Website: walmart
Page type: orders-overview
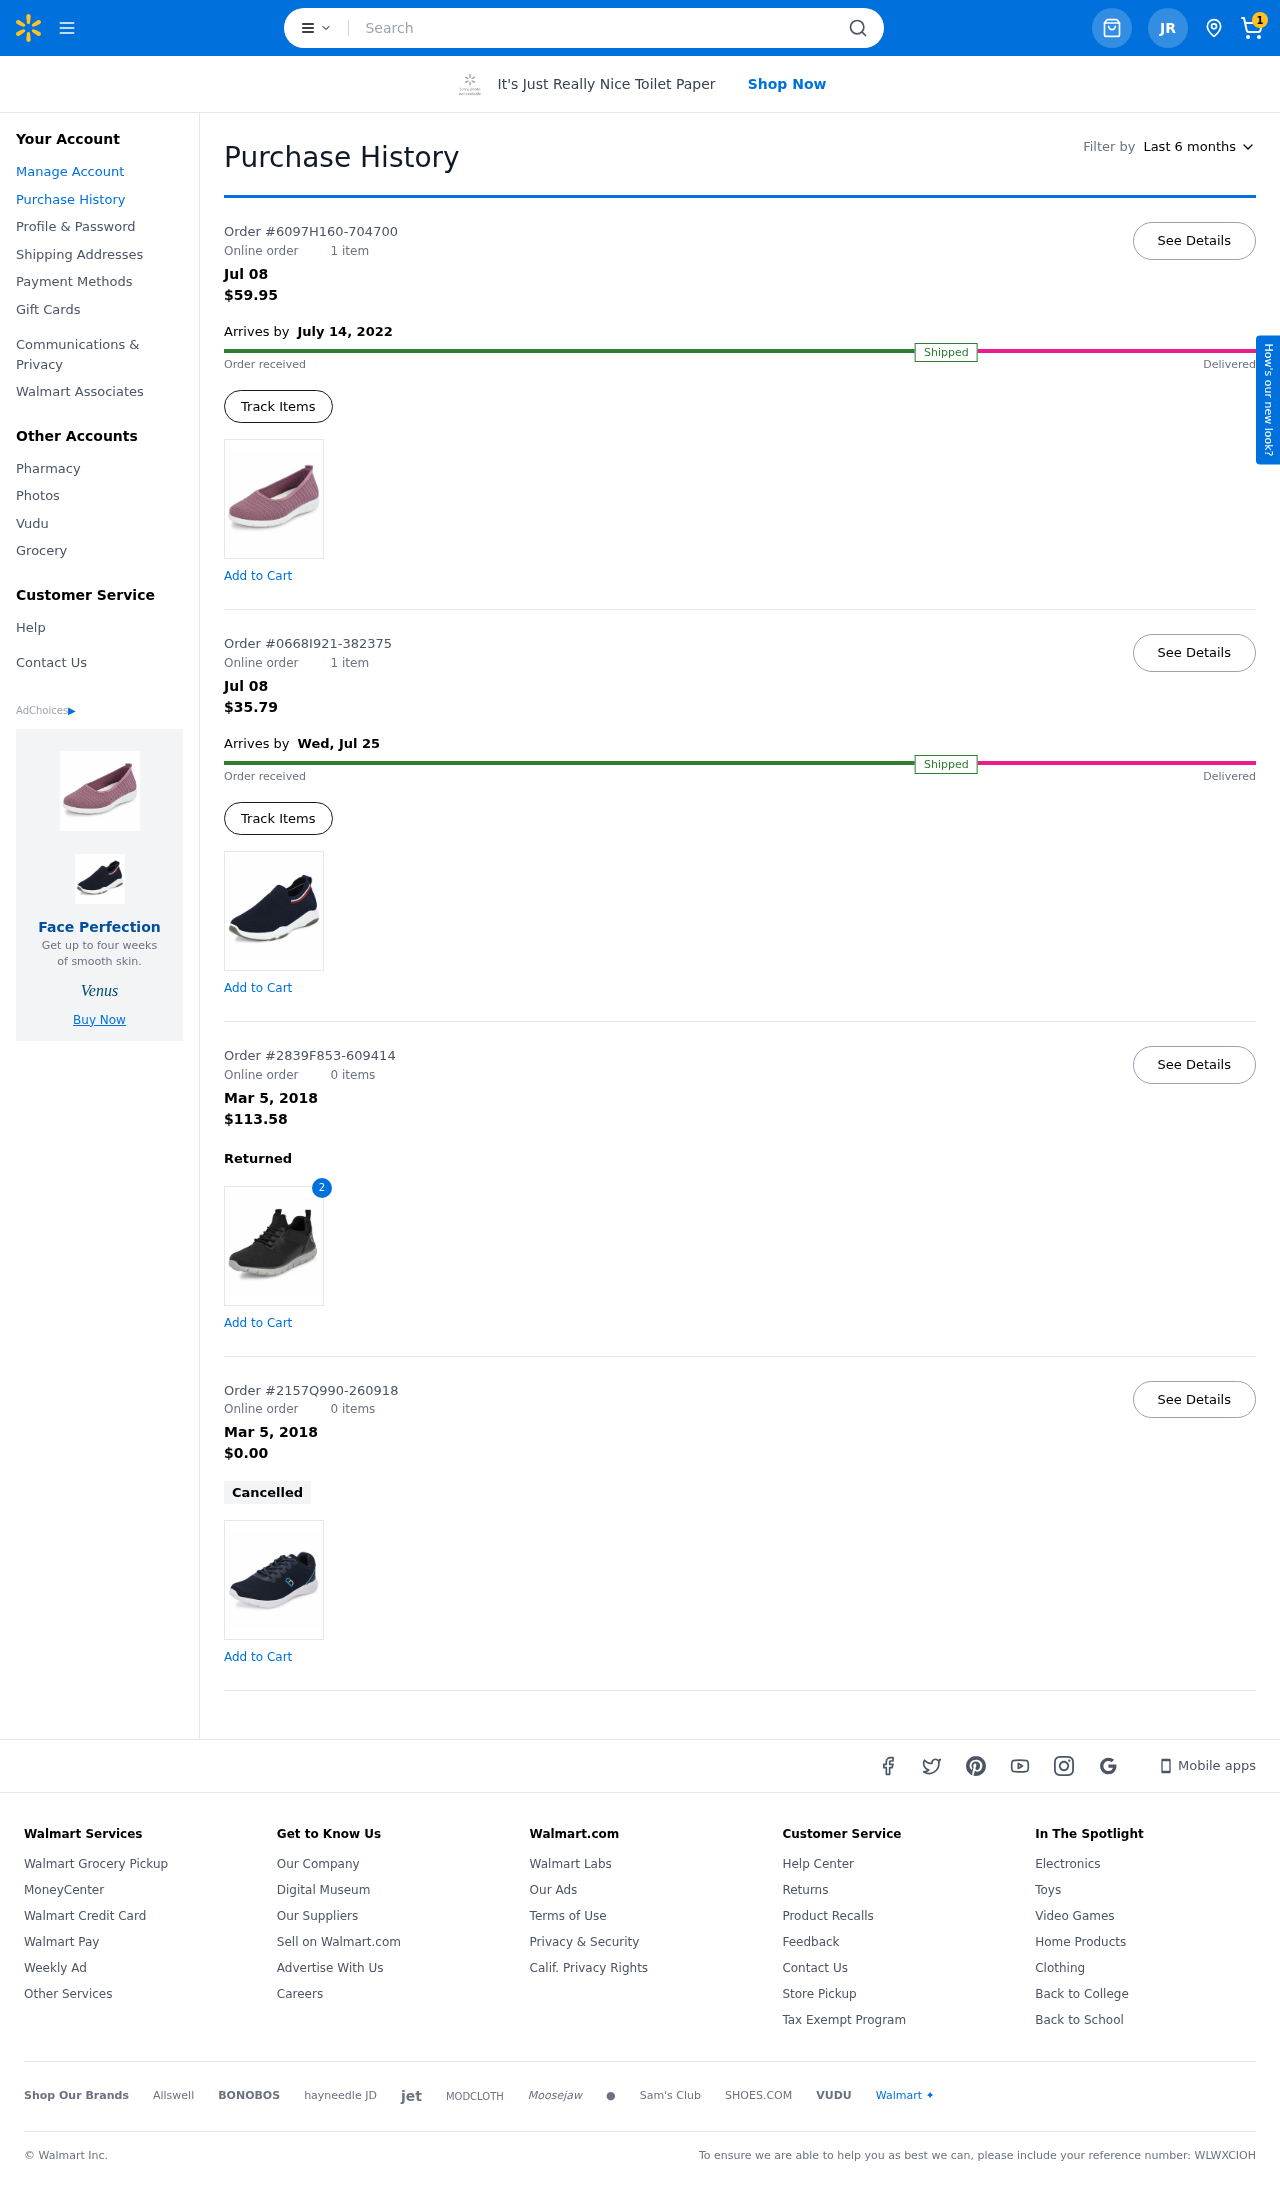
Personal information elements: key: PII_INITIALS
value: JR
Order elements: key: ORDER_NUM_ITEMS
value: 1
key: ORDER1_ID
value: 6097H160-704700
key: ORDER1_NUM_ITEMS
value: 1 item
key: ORDER1_DATE
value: Jul 08
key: ORDER1_TOTAL
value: $59.95
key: ORDER1_DELIVERY_DATE
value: July 14, 2022
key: ORDER2_ID
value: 0668I921-382375
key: ORDER2_NUM_ITEMS
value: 1 item
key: ORDER2_DATE
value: Jul 08
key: ORDER2_TOTAL
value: $35.79
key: ORDER2_DELIVERY_DATE
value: Wed, Jul 25
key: ORDER3_ID
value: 2839F853-609414
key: ORDER3_NUM_ITEMS
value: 0 items
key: ORDER3_DATE
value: Mar 5, 2018
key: ORDER3_TOTAL
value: $113.58
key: ORDER3_ITEM_QTY
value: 2
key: ORDER4_ID
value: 2157Q990-260918
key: ORDER4_NUM_ITEMS
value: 0 items
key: ORDER4_DATE
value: Mar 5, 2018
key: ORDER4_TOTAL
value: $0.00
Search elements: key: HEADER_SEARCH
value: Search